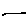
Label: line